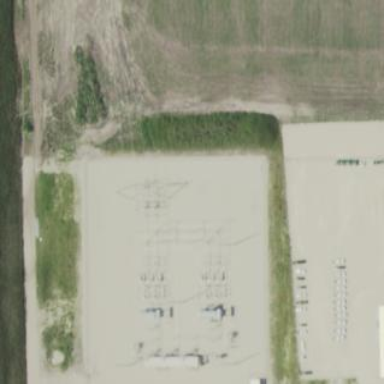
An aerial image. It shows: Power substation primarily used for electricity generation.